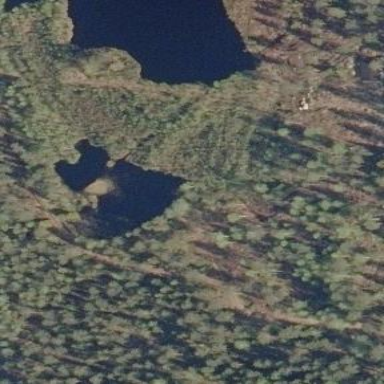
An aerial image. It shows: Pond surrounded by natural water.